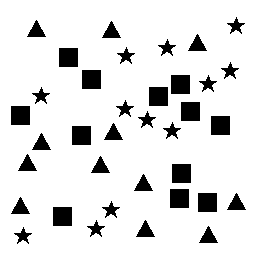
Squares: 12
Triangles: 12
Stars: 12
Total shapes: 36